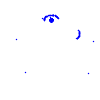
Particle: electron